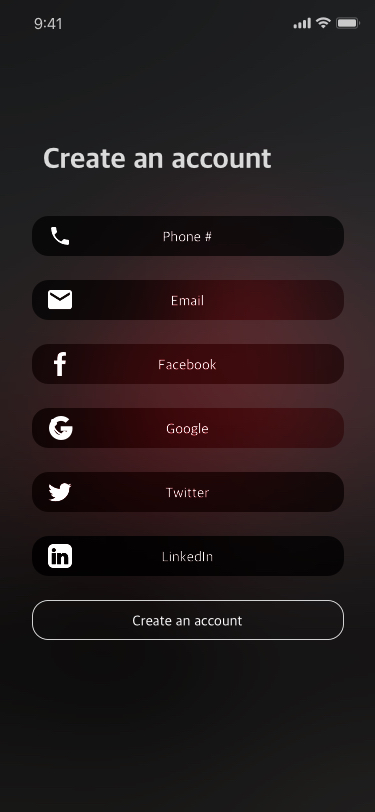
Text in this UI design:
Create an account